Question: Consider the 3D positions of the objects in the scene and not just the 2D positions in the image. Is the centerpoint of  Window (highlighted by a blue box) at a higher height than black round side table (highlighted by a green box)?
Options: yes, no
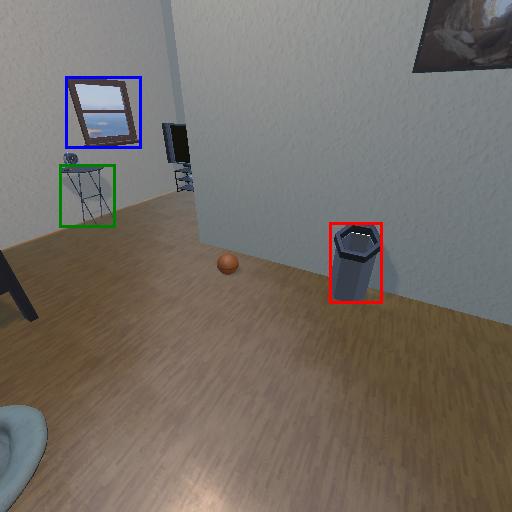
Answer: yes